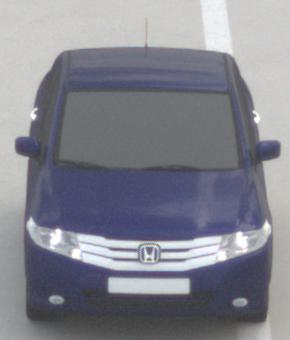
Make: Honda
Model: City
Detailed model: Gen. 6
Model produced from: 2008
Model produced until: 2013
Doors: 4
Color: blue
Road condition: dry road
Daytime: midday
Contrast: low contrast